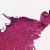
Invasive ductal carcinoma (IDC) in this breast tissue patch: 0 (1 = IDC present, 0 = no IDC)